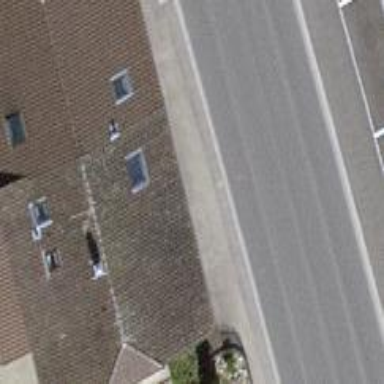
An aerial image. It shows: Half-hipped roof building.